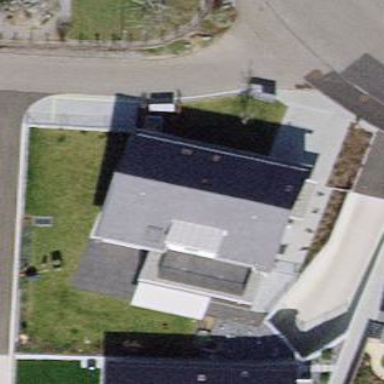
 oriented along the structure. The roof is painted grey."